RGB frame:
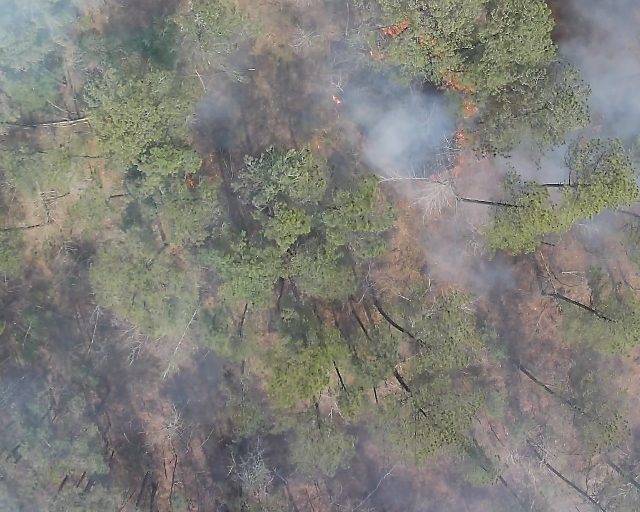
Thermal frame:
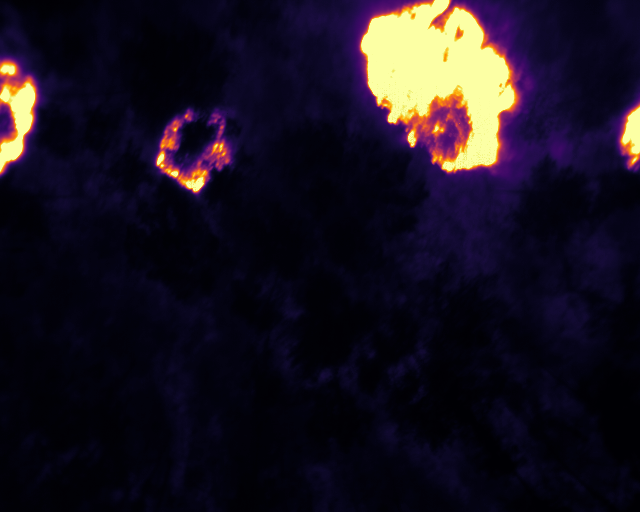
Captured: 2026-02-26 02:28:10
Pixels at or above 80 °C: 25011 (fraction of frame: 0.07633)